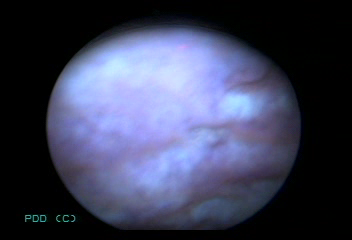
Modality: BLC
Class: Normal mucosa
Bladder cancer association: No